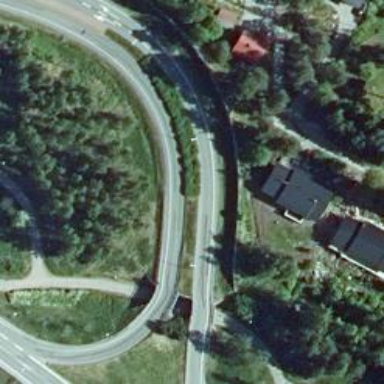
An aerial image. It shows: Secondary link road with asphalt surface.